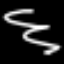
Label: squiggle